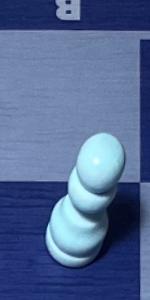
Label: Pawn_White